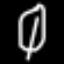
Label: leaf